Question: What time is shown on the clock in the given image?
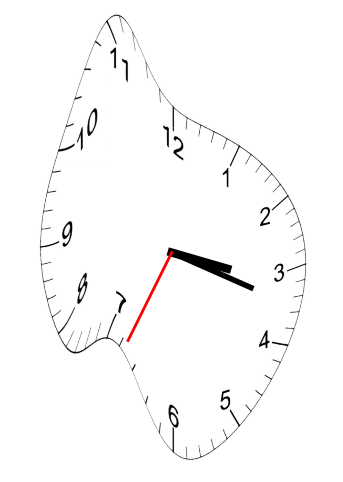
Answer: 03:17:34